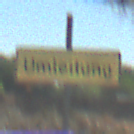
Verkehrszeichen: Umleitungsankuendigung
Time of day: Midday
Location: Outdoor (Nature)
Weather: Clear
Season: NotSpecified
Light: Natural